Question: I have dynamic 'UITableView'. When rows don't enough to fill screen, I am going programmatically draw 'UIView' and set it to 'self.tableView.tableFooterView'. Empty row has image (red line).
I need to know size x (see image) for know how much rows need to draw. How can I get it?

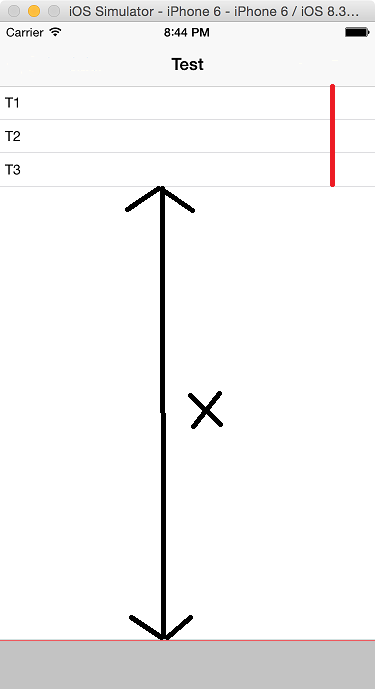
Answer: You can just get contentSize and do a difference from table view's frame size. So for example:
'''
let space = tableView.frame.height - tableView.contentSize.height
'''
And if there is more content than the tableView height (if it scrolls) this value will be negative, and in that case just replace it with 0.
Also for this to work you already have to add cells and call 'reloadData()'.
Other option would be to multiply the number of rows by 'tableView.rowHeight' (if it's fixed), or call 'tableView:heightForRowAtIndexPath:' for each row and add it all together.